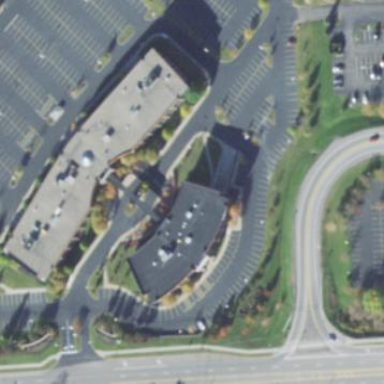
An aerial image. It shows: Commercial building.